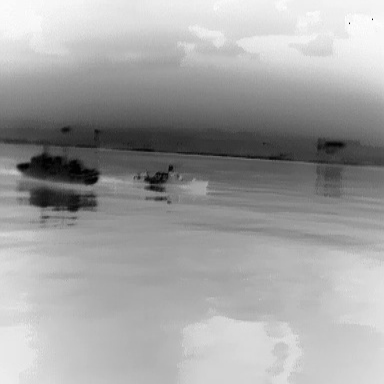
There are two objects shown in the infrared image, including a warship, and a canoe.